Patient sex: M
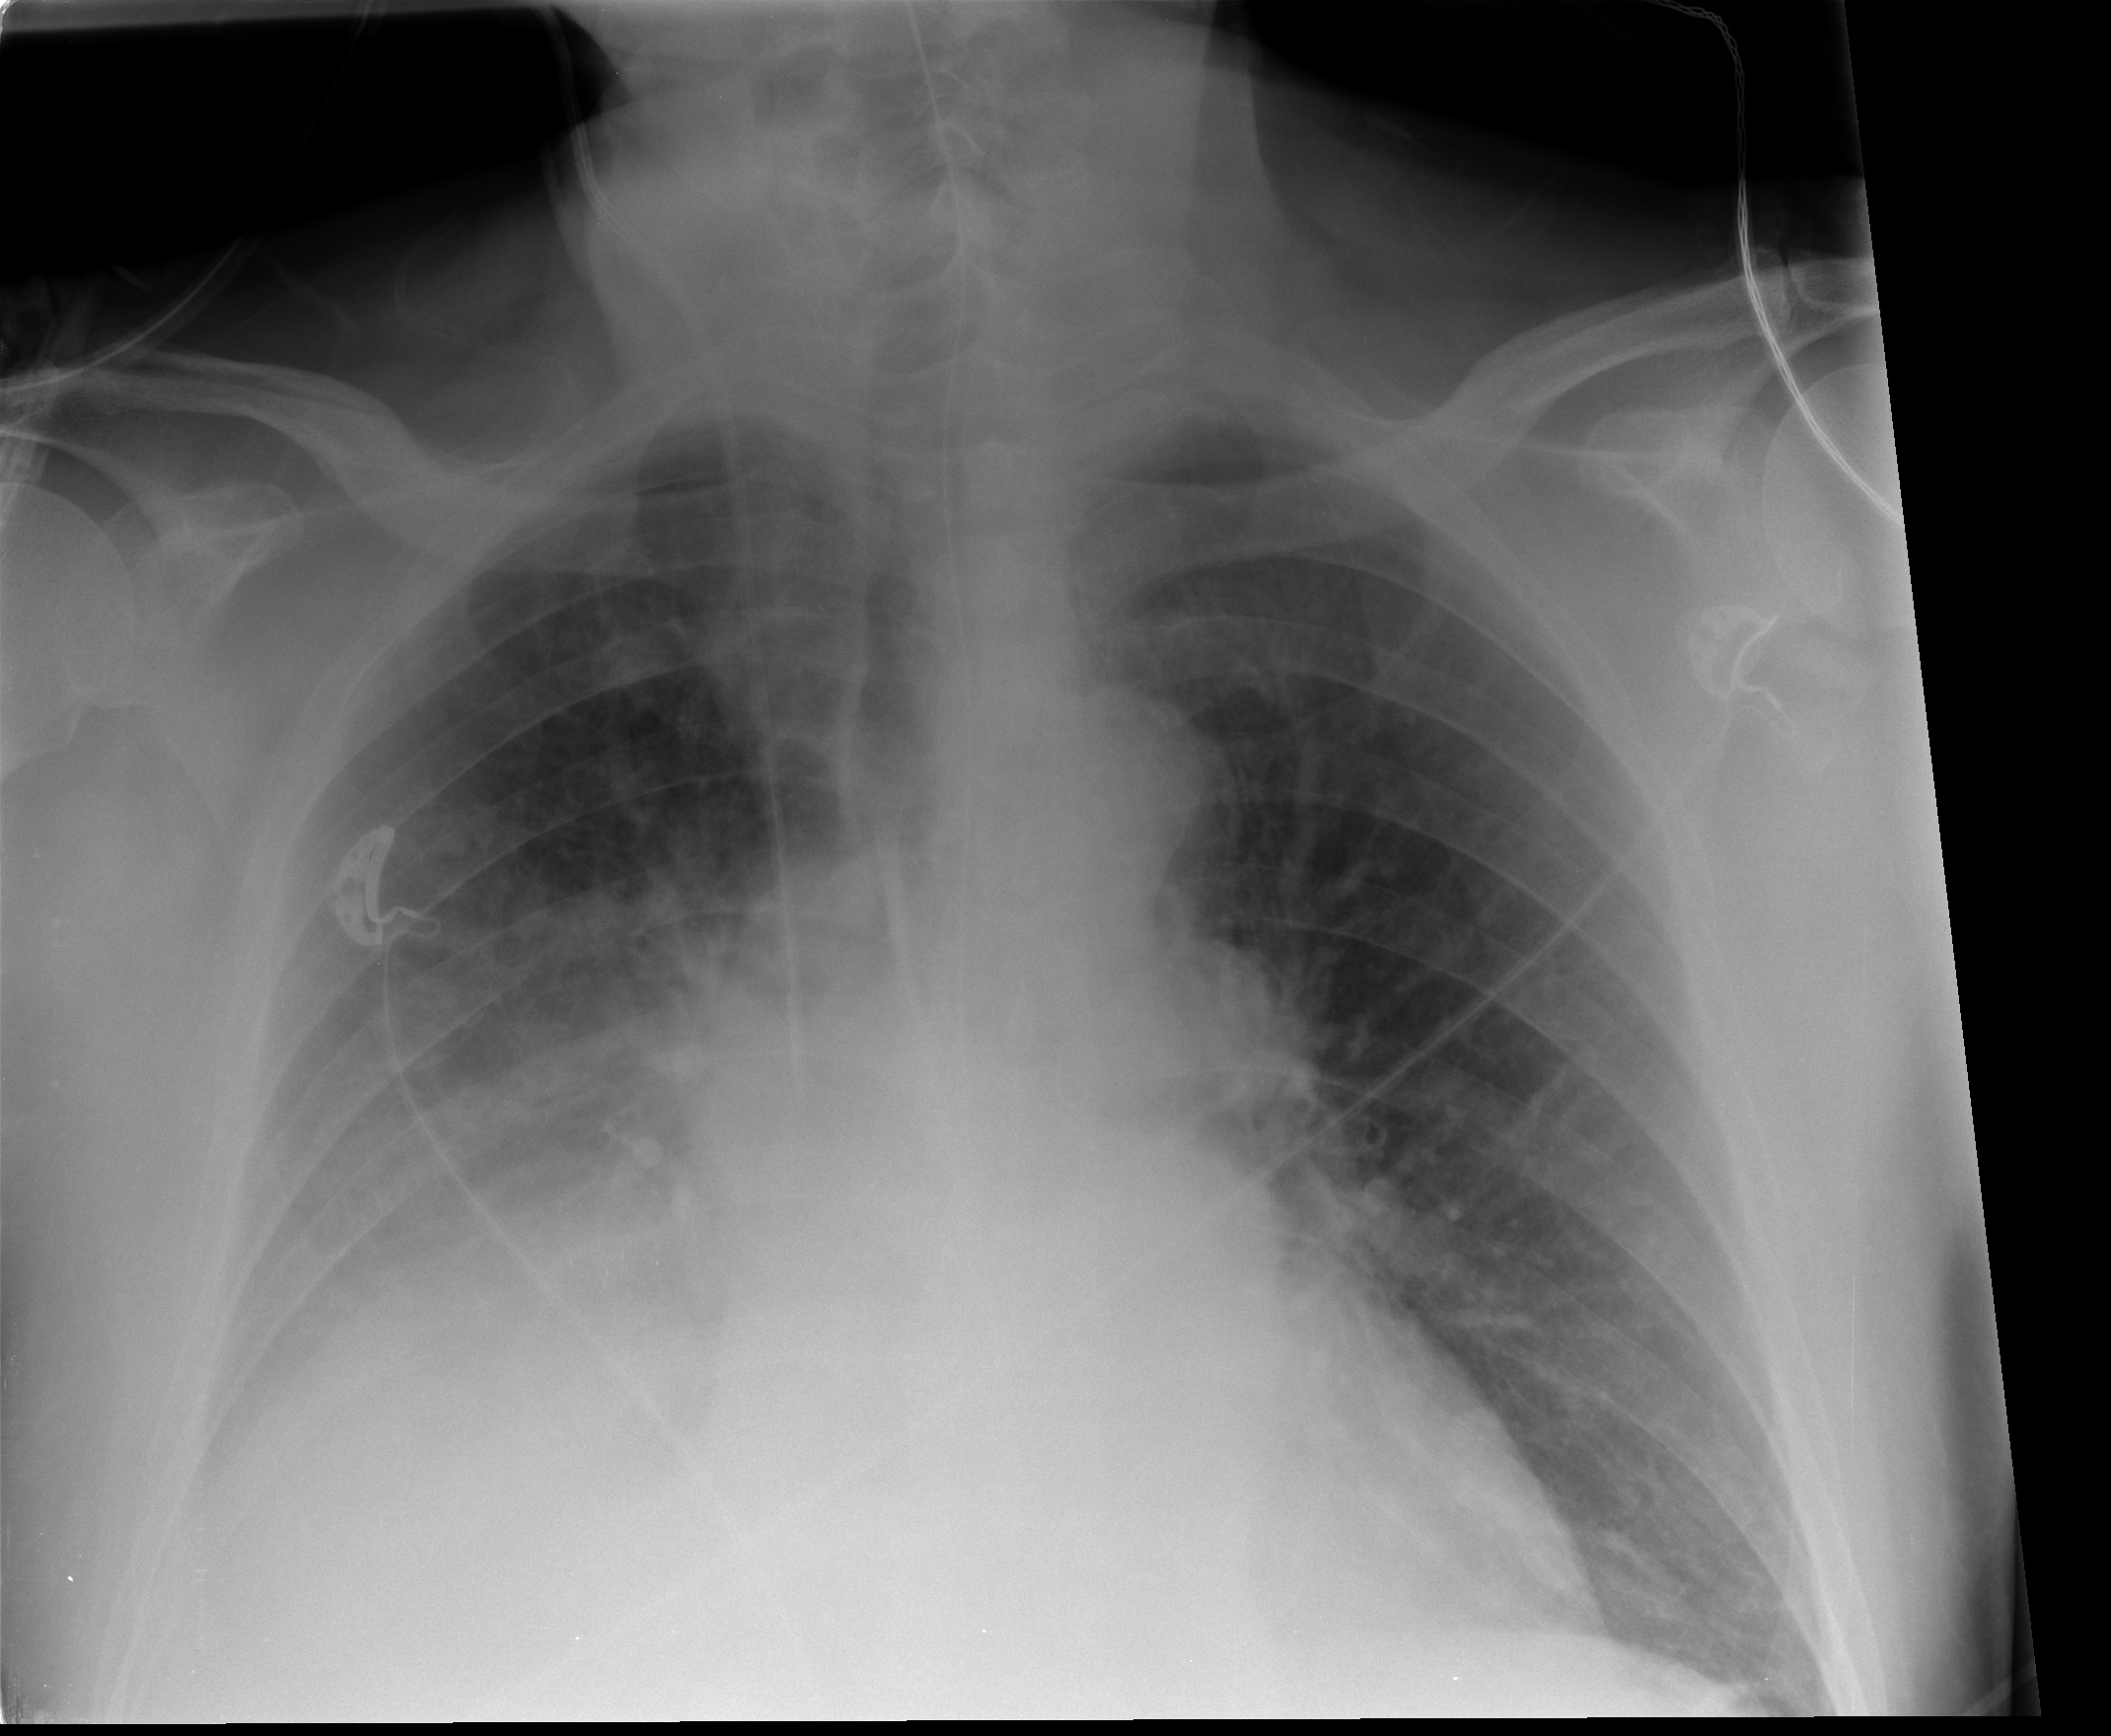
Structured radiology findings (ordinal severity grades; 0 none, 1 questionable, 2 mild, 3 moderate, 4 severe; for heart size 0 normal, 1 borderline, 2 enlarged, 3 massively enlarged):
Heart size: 2
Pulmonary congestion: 2
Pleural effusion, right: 0
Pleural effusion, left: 0
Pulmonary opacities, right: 2
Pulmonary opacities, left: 0
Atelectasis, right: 2
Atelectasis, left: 2